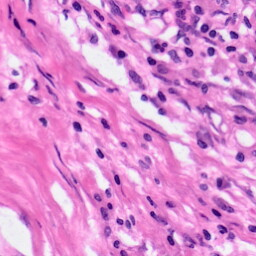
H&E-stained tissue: Pancreatic